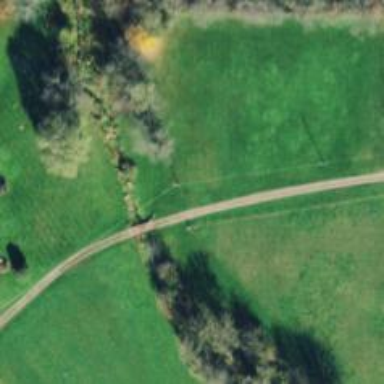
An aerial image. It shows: Driveway bridge over service road.